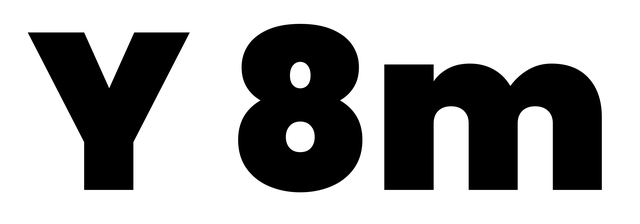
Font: Poppins-Black